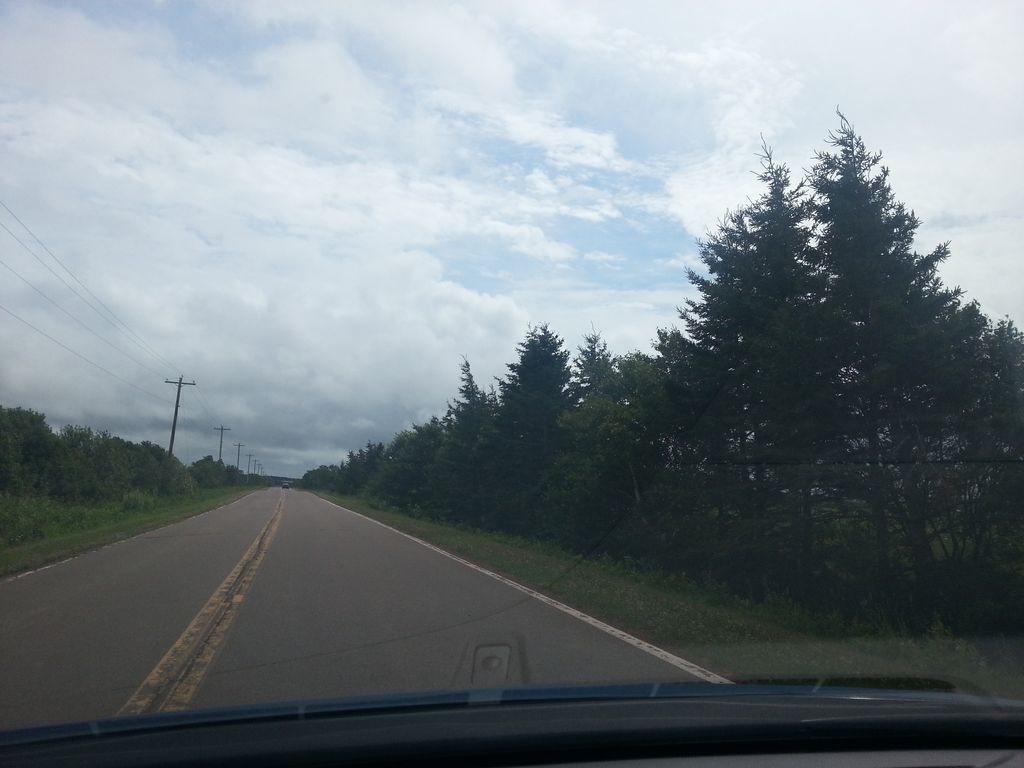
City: charlottetown